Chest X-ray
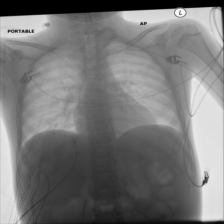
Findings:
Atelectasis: negative
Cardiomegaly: negative
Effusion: negative
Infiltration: negative
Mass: negative
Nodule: negative
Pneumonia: negative
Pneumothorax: negative
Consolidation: negative
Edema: negative
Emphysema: negative
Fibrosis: negative
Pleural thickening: negative
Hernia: negative